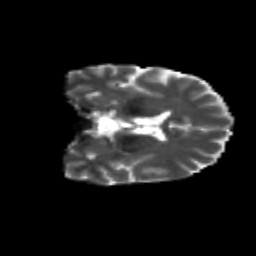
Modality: T2w
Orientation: coronal
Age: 58
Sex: male
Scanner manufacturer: siemens
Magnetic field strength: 3 T
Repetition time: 4.71 s
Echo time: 0.0906 s